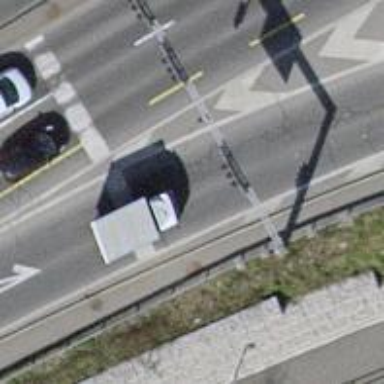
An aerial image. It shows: Road with traffic signals.